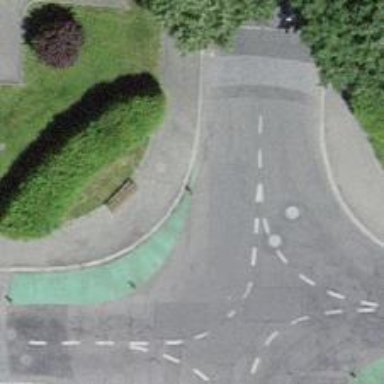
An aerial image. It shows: Black bollard.